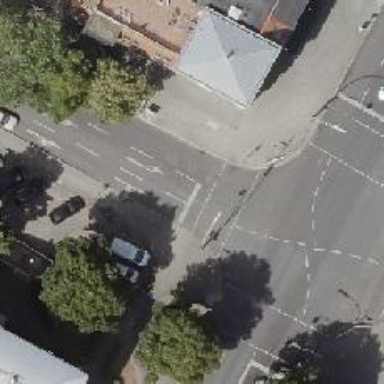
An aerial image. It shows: Road with traffic signals.